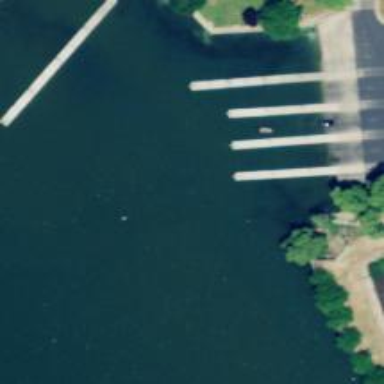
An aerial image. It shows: Man-made pier.